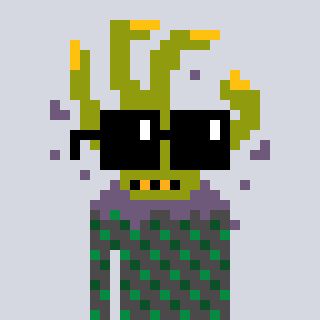
a pixel art character with square black sunglasses, a zombie-hand-shaped head and a grayscale-colored body on a cool background